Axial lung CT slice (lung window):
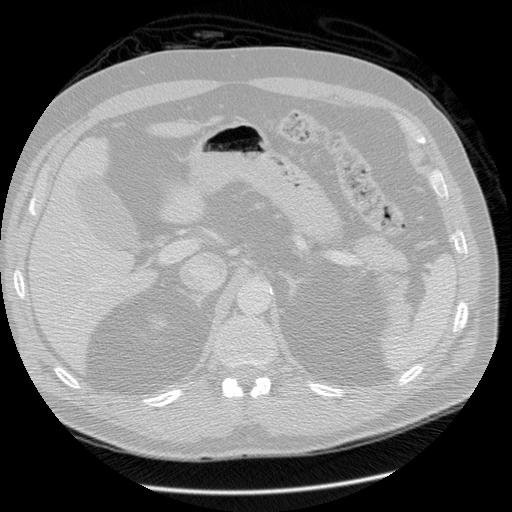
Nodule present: no